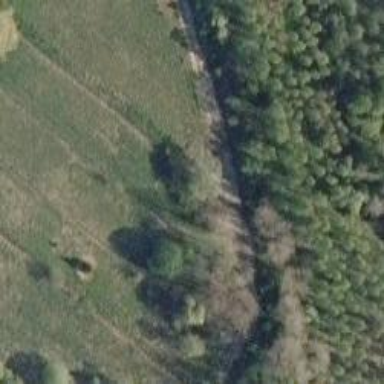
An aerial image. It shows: Abandoned railway.